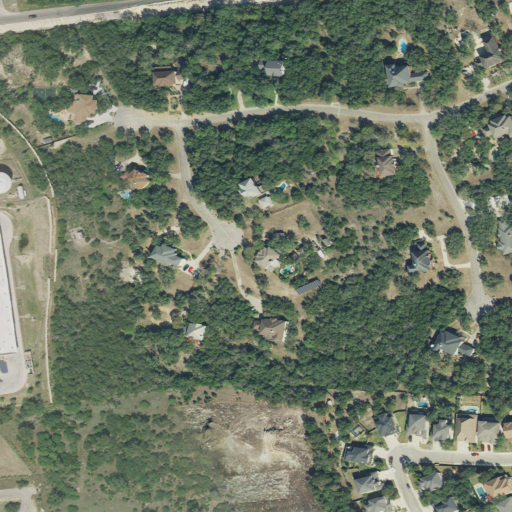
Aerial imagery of mountain in Texas named Classen Hill containing low intensity development, evergreen forest, open development, medium intensity development, high intensity development, deciduous forest, and shrub